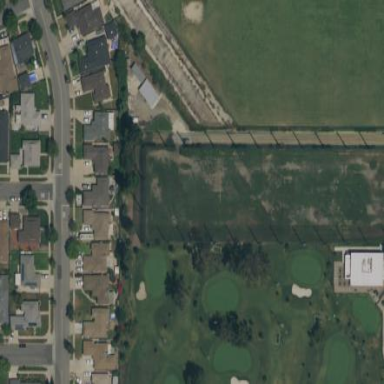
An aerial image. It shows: Grassy area designated as driving range for golf.